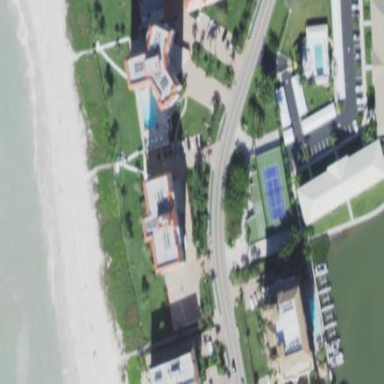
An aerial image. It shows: Hotel.